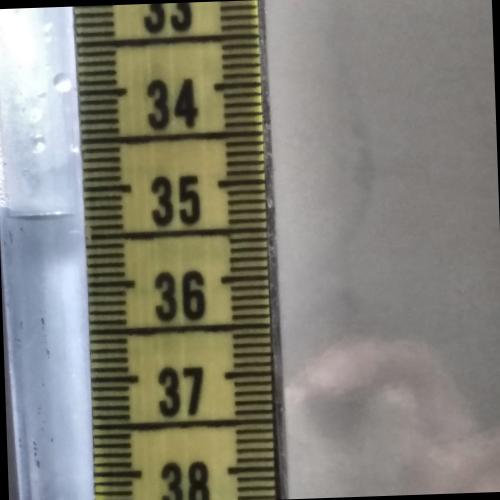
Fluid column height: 35.3 cm